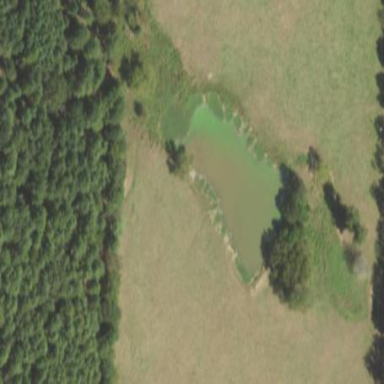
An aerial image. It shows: Peaceful pond surrounded by nature.